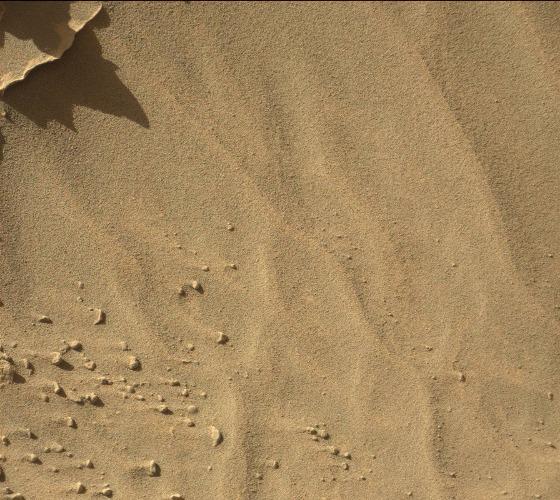
Terrain classes present: Bedrock, Gravel / Sand / Soil, Shadow